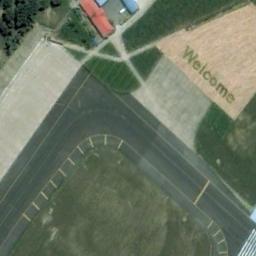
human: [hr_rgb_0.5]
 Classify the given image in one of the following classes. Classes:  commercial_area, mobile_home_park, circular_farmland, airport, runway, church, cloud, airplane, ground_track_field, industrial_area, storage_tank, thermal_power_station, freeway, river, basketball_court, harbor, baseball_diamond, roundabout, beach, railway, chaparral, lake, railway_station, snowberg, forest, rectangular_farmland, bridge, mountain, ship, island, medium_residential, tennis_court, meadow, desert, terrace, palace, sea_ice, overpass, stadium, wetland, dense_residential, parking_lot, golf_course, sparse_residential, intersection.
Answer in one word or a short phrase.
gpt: runway